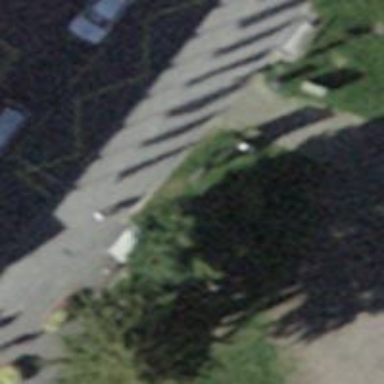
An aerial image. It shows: Bus stop with platform for public transport.